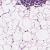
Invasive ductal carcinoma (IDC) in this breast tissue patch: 0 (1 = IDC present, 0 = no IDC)